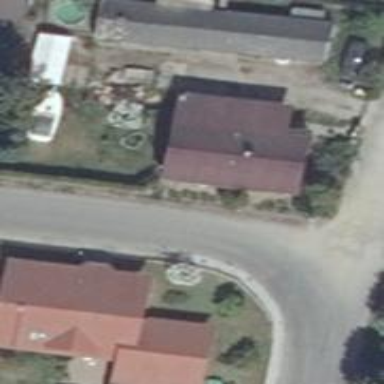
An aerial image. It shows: Asphalt road in residential area.